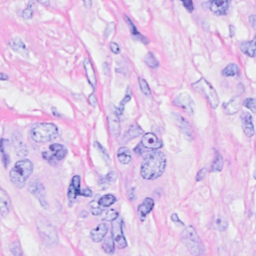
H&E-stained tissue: Breast